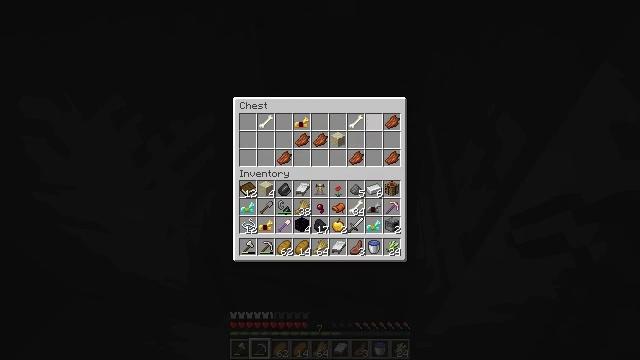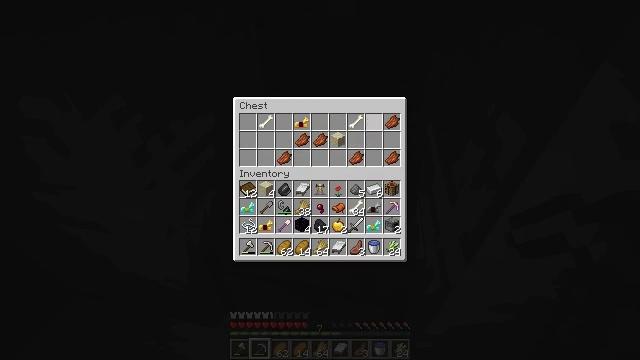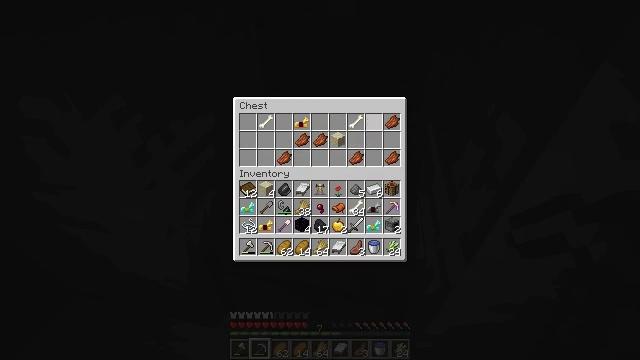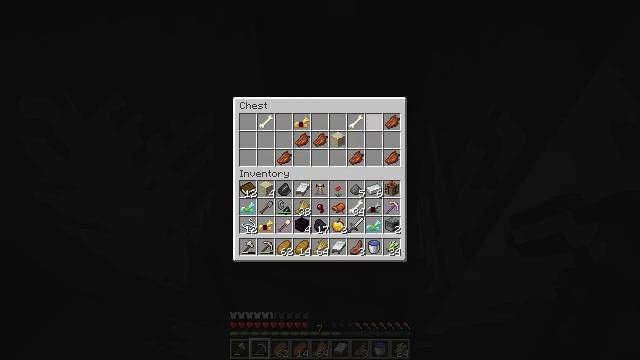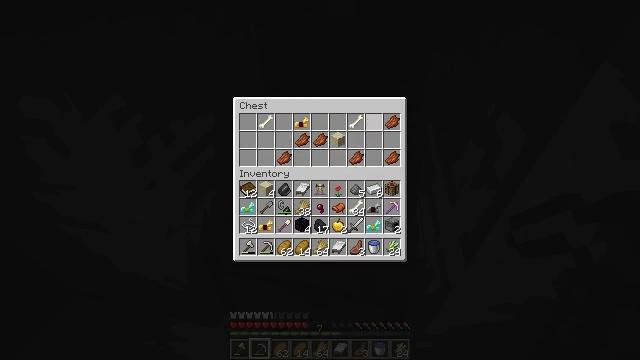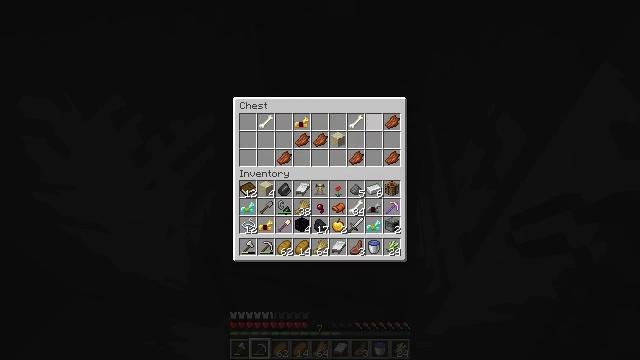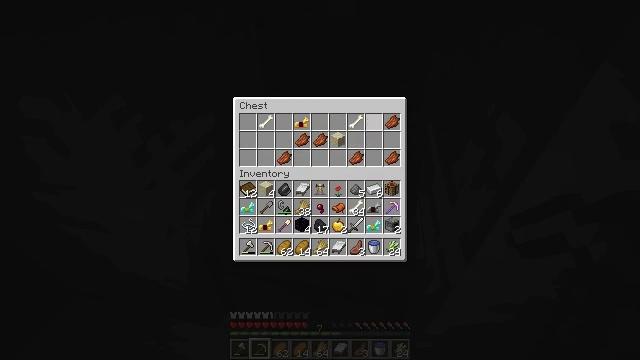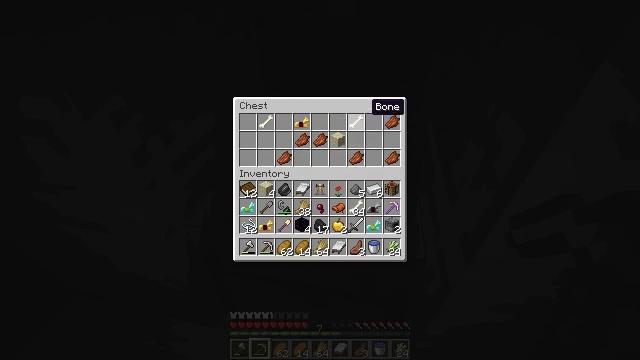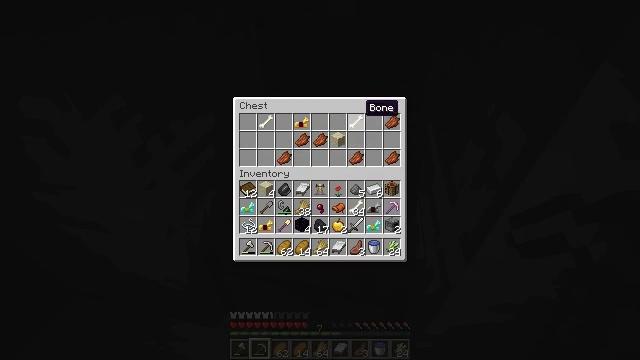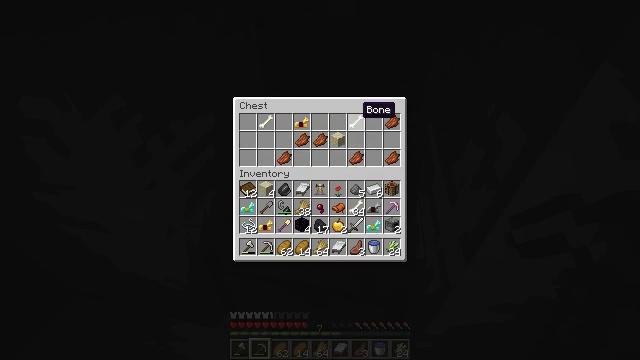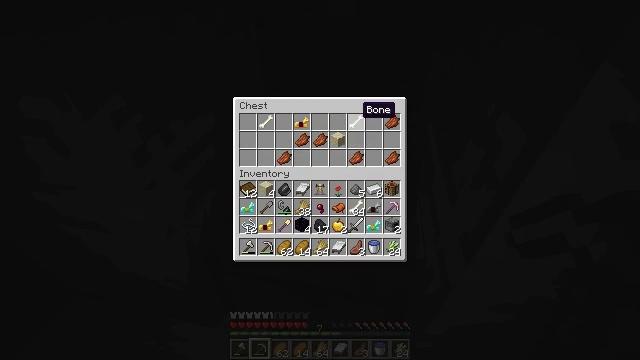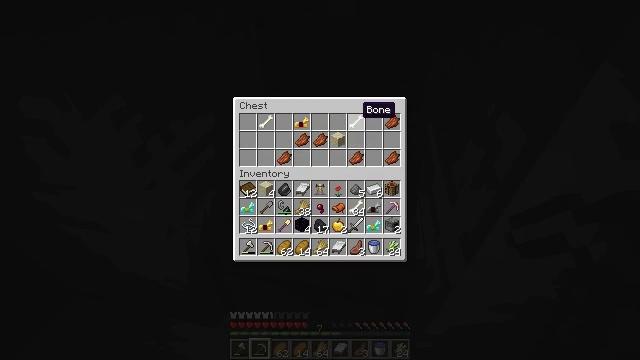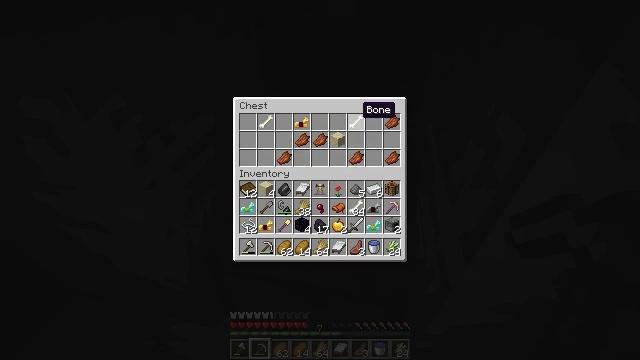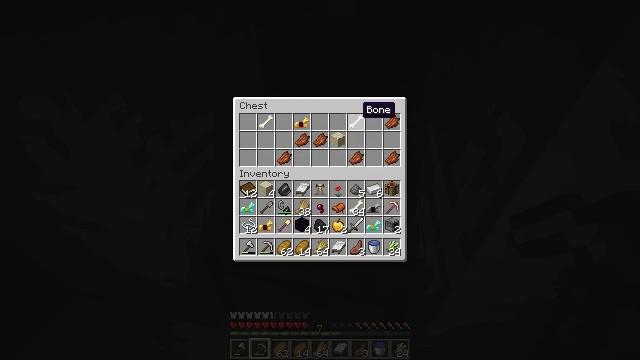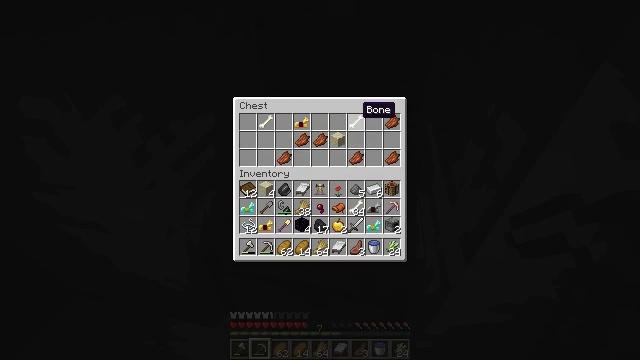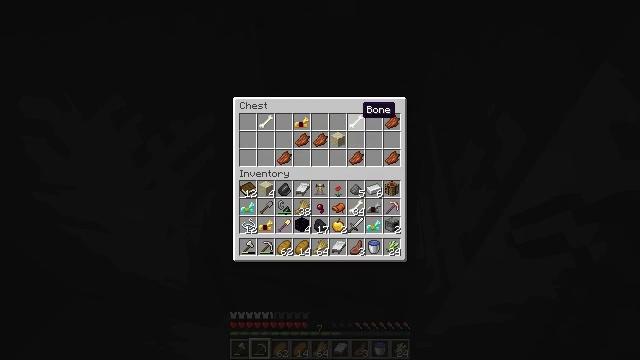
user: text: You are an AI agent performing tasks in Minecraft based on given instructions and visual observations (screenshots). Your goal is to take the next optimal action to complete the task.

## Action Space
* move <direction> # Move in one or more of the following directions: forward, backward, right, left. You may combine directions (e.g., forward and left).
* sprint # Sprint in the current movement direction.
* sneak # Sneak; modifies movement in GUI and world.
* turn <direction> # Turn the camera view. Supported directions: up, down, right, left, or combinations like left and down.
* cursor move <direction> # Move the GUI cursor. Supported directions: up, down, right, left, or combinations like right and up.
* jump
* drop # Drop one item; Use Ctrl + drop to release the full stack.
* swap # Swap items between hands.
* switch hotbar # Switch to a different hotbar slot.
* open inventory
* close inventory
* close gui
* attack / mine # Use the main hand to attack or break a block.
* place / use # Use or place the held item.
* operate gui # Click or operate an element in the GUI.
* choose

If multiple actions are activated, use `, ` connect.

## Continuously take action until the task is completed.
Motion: motion action
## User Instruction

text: Mine the TNT block.
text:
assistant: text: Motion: sneak, operate gui
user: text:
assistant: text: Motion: sneak, operate gui
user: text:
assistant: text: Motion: sneak, operate gui
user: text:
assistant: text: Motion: sneak, cursor move up
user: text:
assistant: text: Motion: sneak, operate gui
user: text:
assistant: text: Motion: sneak, operate gui
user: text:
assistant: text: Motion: sneak, operate gui
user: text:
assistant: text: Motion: sneak, operate gui
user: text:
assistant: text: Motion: sneak, operate gui
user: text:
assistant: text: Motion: sneak, operate gui
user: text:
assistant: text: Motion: sneak, operate gui
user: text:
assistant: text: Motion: sneak
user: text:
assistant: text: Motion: sneak
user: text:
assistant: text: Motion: sneak
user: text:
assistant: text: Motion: sneak
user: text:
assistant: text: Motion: sneak
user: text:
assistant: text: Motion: sneak, operate gui
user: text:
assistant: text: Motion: sneak, operate gui
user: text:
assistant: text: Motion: sneak, operate gui
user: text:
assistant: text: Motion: sneak, operate gui
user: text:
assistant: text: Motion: sneak
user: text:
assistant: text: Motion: sneak
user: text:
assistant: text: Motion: sneak, close inventory
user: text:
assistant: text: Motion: close inventory
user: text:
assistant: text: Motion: close inventory
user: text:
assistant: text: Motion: close inventory
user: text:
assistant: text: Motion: no_op
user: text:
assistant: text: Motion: no_op
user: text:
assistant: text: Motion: no_op
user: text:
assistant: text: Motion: turn down